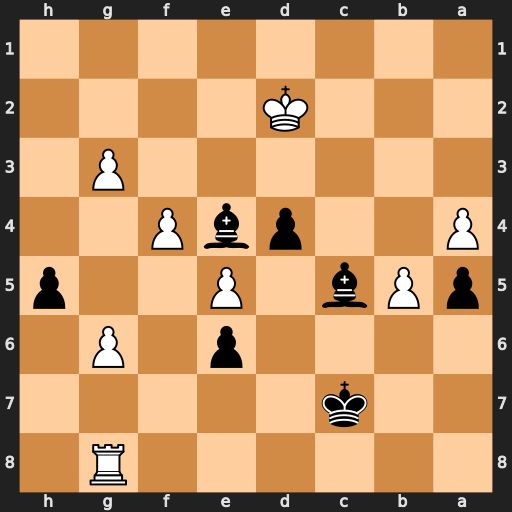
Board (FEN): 6R1/2k5/4p1P1/pPb1P2p/P2pbP2/6P1/3K4/8
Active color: b
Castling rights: -
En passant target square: -
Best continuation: Bb4+ Ke2 d3+